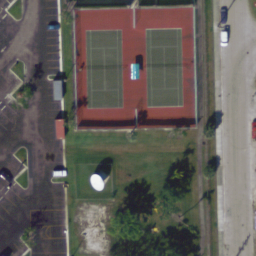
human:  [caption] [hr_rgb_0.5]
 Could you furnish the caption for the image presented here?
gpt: There are two tennis courts surrounded by some plants .

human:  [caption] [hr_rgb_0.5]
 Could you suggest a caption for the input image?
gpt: Two tennis courts are surrounded by some plants .

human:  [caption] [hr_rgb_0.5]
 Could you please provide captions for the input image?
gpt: Two tennis courts arranged neatly with a road beside .

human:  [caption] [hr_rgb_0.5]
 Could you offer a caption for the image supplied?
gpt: There are two tennis courts arranged neatly with a road beside .

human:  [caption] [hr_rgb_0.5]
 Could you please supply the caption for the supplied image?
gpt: There are two tennis courts arranged neatly with a road beside .